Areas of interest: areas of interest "Tennis Court"
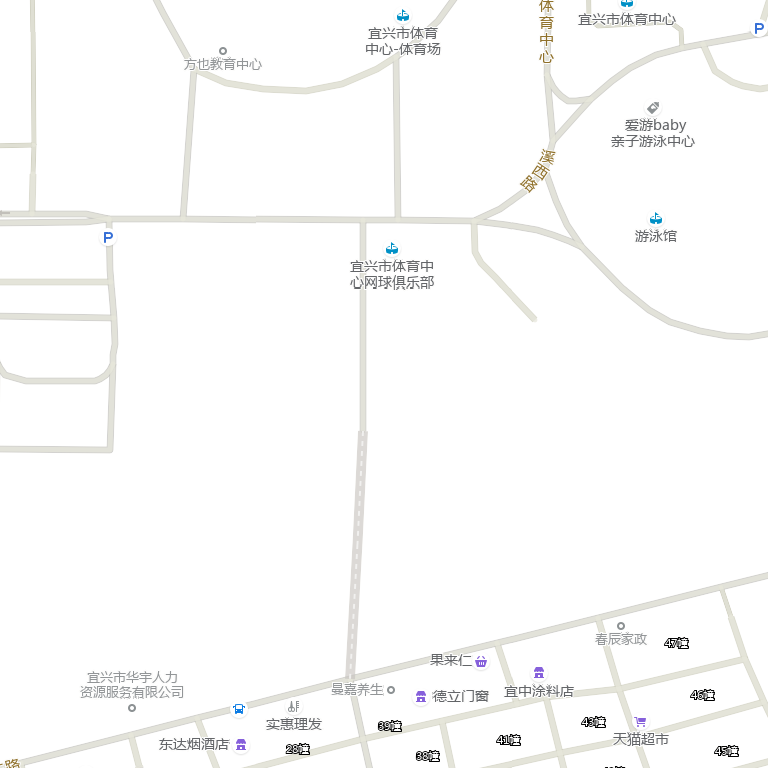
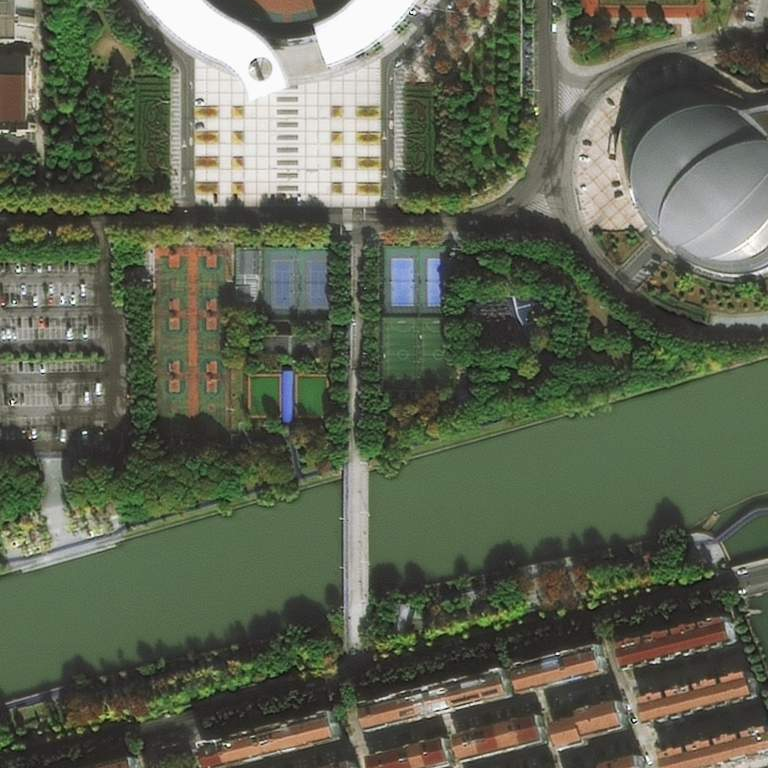